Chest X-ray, PA view. Patient: 23 years old, sex F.
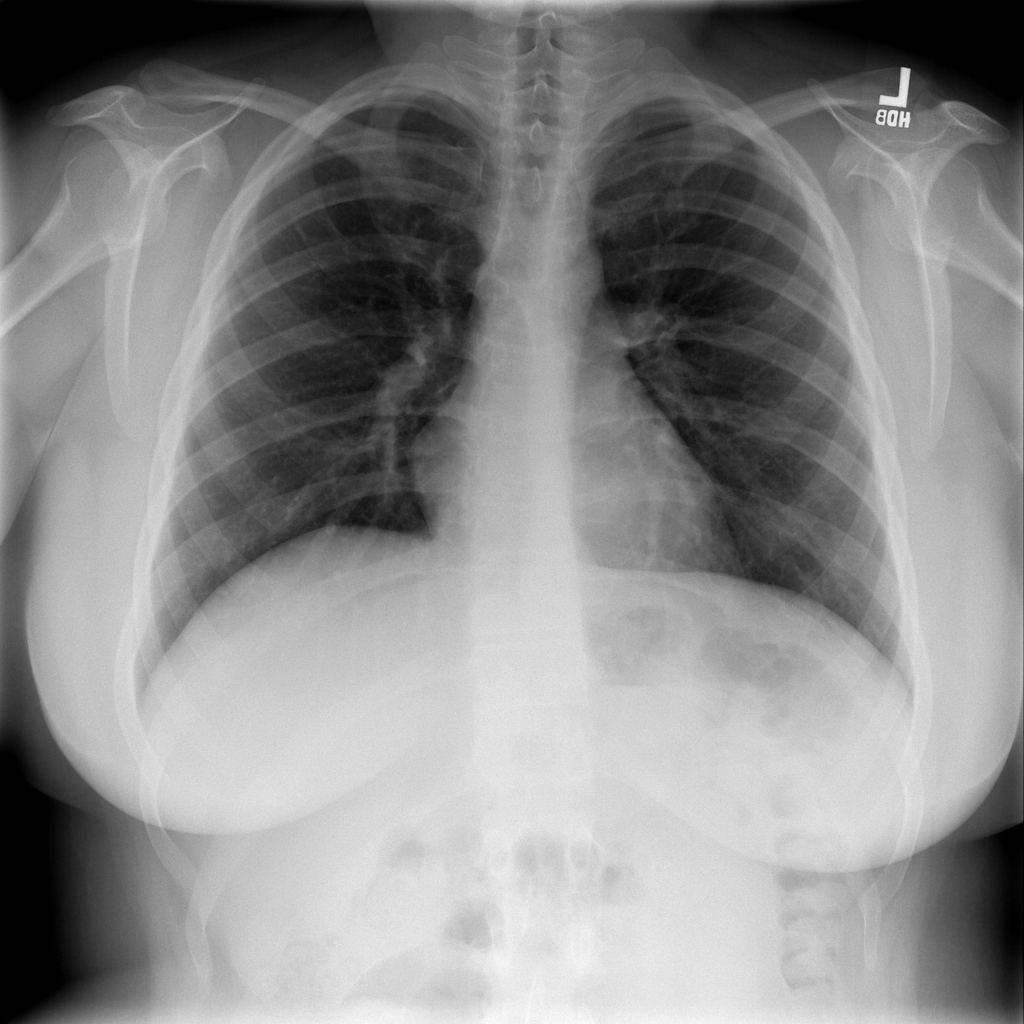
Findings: No Finding